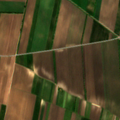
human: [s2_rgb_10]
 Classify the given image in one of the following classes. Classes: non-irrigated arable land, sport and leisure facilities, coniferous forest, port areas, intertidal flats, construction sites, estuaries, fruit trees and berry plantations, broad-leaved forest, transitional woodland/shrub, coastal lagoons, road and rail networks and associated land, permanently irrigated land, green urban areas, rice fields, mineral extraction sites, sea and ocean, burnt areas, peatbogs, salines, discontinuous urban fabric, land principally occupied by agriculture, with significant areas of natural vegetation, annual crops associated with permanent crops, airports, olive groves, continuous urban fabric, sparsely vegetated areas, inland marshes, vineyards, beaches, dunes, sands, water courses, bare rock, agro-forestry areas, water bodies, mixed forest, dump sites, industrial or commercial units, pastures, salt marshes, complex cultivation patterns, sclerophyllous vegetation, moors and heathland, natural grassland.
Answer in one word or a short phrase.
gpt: non-irrigated arable land